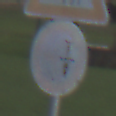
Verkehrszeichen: VerbotUeberholenEinspurigeFahrzeuge
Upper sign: ReiterRechts
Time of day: SunriseSunset
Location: Outdoor (RoadRail)
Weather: PartlyCloudy
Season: NotSpecified
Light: Natural